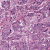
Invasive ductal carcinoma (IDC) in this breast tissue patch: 1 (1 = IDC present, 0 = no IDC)